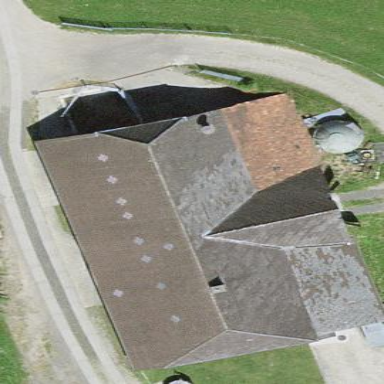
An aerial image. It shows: Farm building.